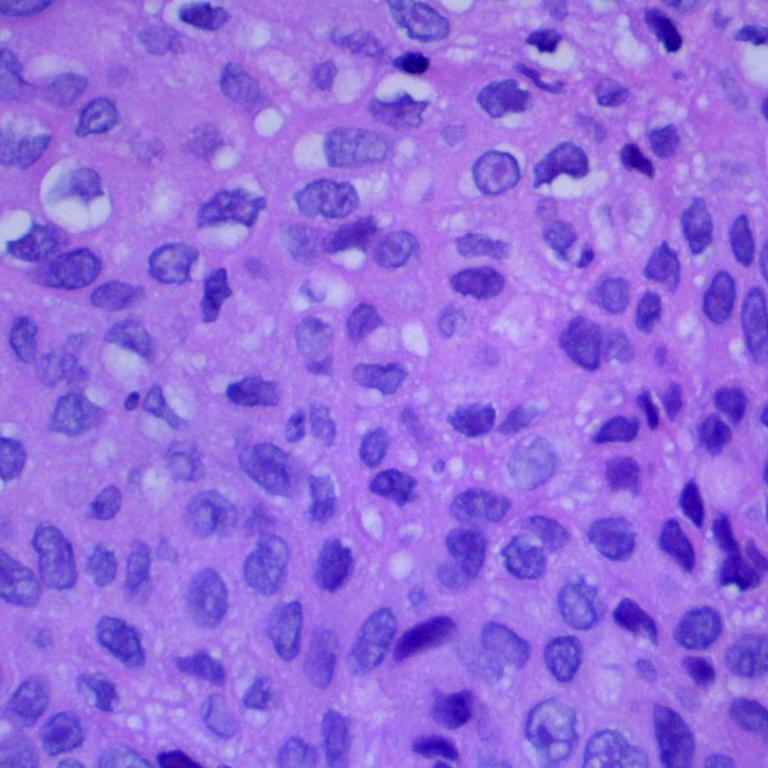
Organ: lung
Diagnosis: squamous carcinomas